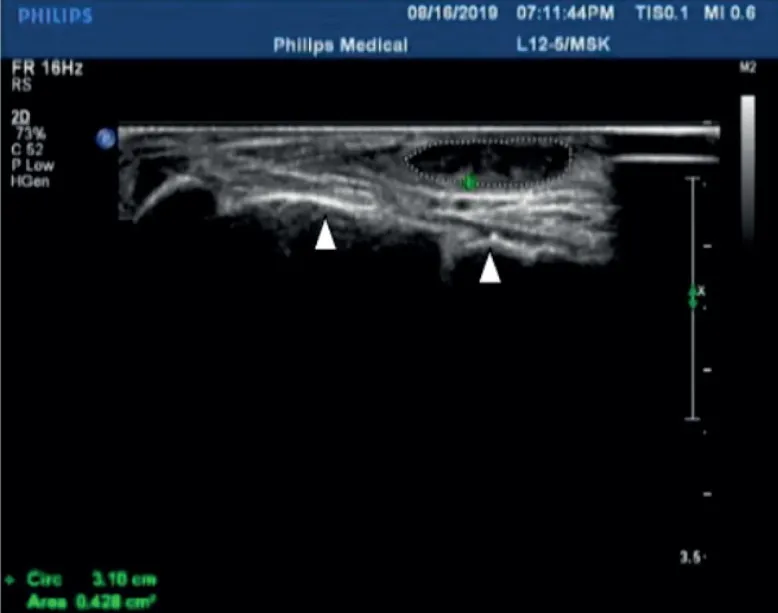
(B) The cross-sectional area of the extensor digitorum brevis increased to 0.428 cm2 (Circled by a dotted line) after two courses of treatment; The Triangle refers to the fourth and fifth metatarsal bones.
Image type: radiology (ultrasound)